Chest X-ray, AP view. Patient: 55 years old, sex F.
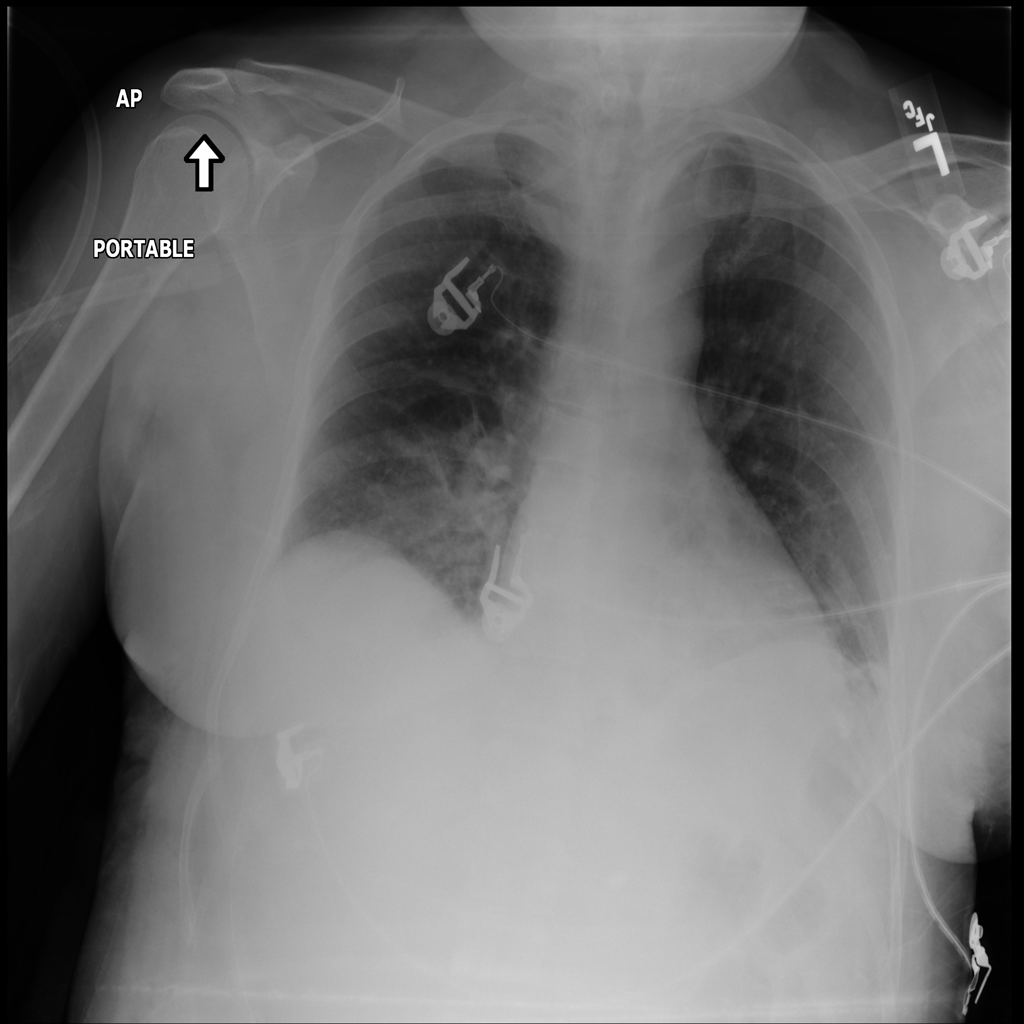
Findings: Atelectasis, Edema, Infiltration